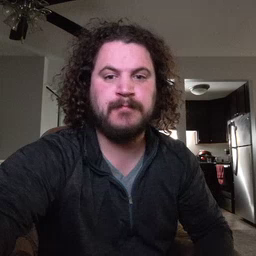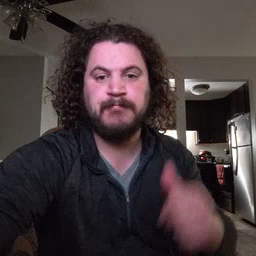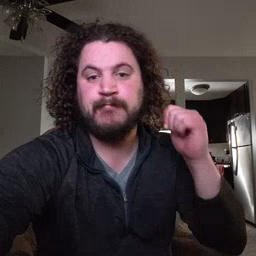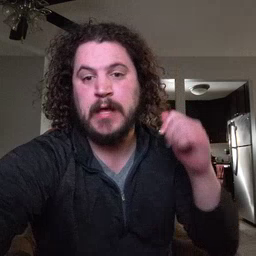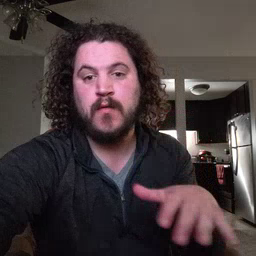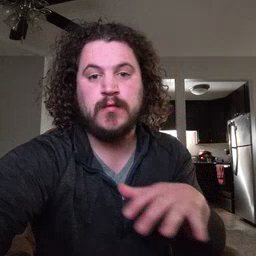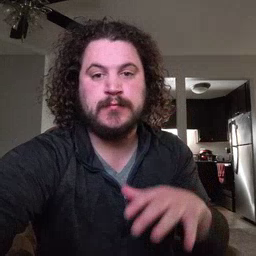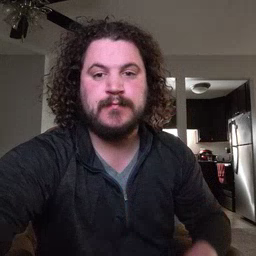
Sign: backyard